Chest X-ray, PA view. Patient: 36 years old, sex F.
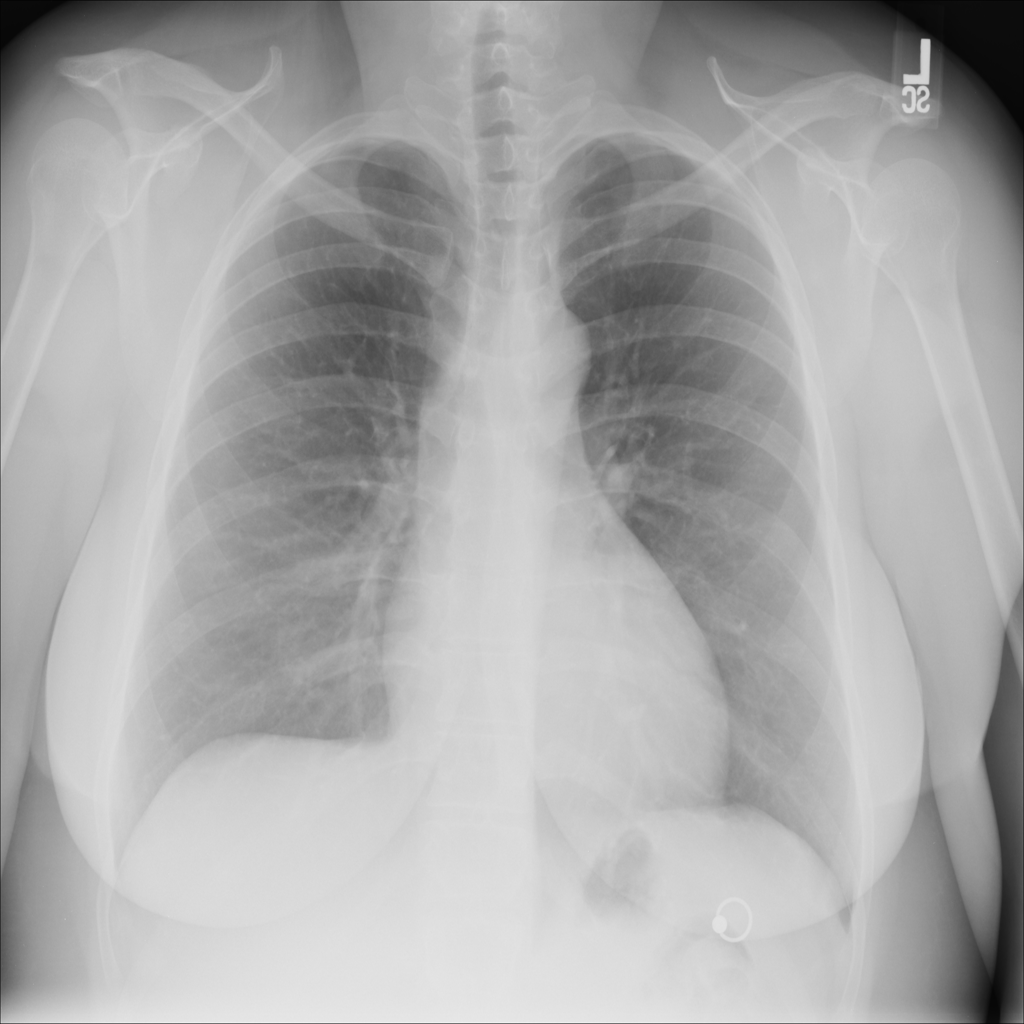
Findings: No Finding